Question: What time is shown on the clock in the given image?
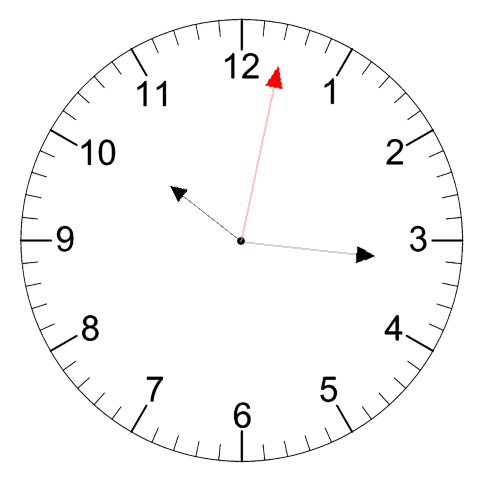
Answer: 10:16:02